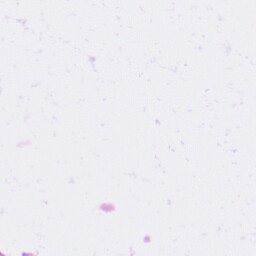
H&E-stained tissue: Pancreatic